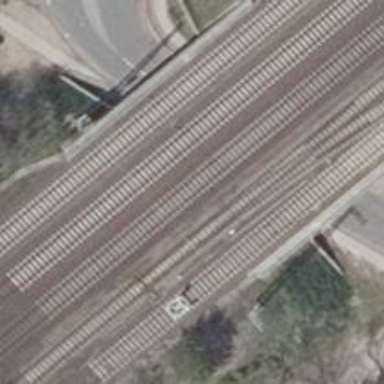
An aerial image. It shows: Bridge over electrified railway with contact line.